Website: macys
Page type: cart
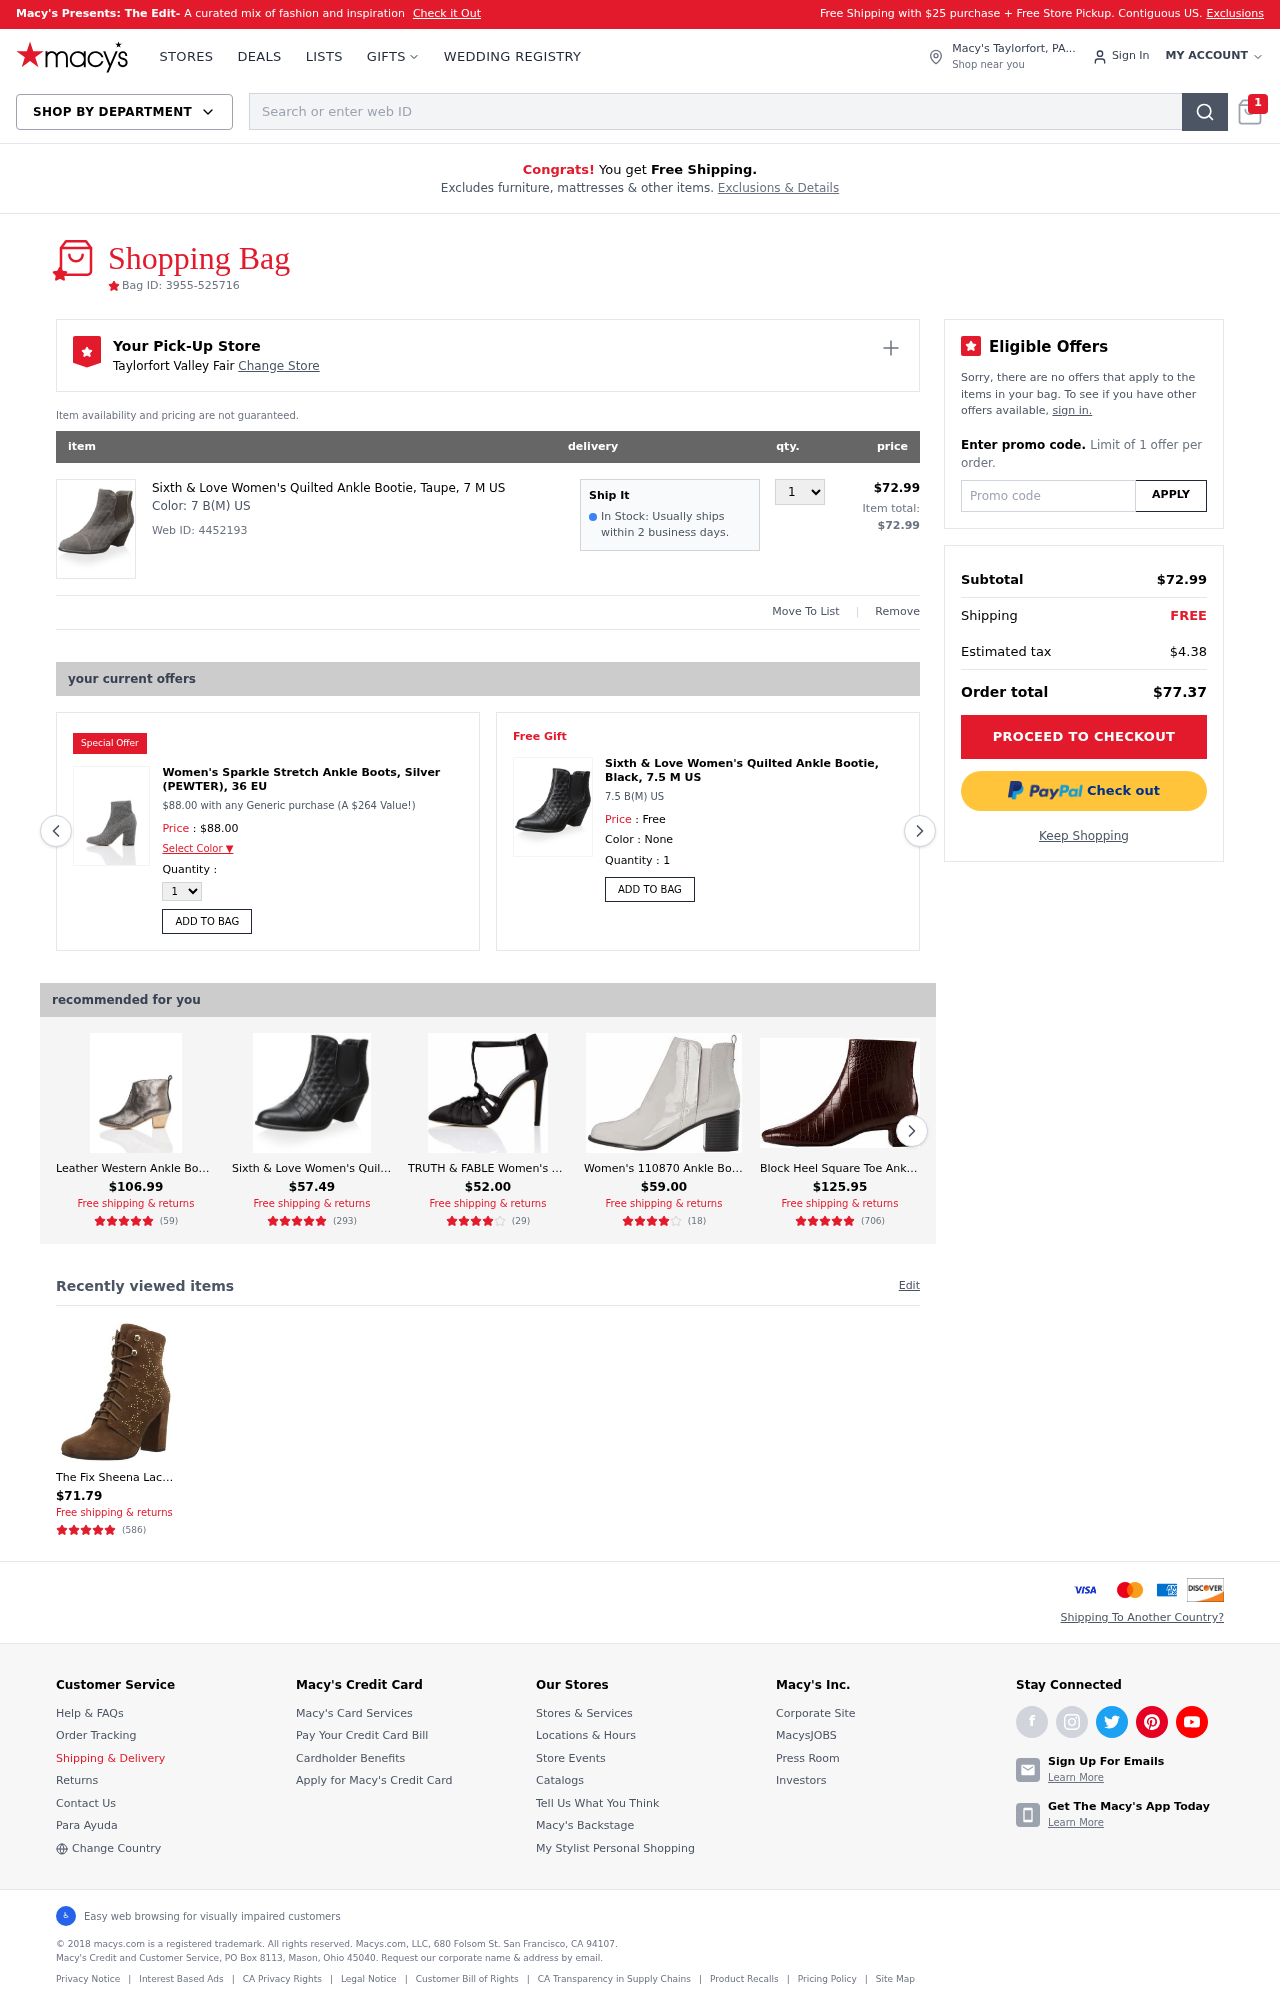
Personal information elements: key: PII_CITY
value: Taylorfort Valley Fair Change Store
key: PII_CITY_STATE
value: Taylorfort, PA
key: PII_PROMO_CODE
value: HOLIDAY31
Product elements: key: PRODUCT1_DESC
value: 7 B(M) US
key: PRODUCT1_NAME
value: Sixth & Love Women's Quilted Ankle Bootie, Taupe, 7 M US
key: PRODUCT1_PRICE
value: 72.99
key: PRODUCT1_QUANTITY
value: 1
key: PRODUCT2_NAME
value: Women's Sparkle Stretch Ankle Boots, Silver (PEWTER), 36 EU
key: PRODUCT2_PRICE
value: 88
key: PRODUCT3_DESC
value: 7.5 B(M) US
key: PRODUCT3_NAME
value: Sixth & Love Women's Quilted Ankle Bootie, Black, 7.5 M US
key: PRODUCT4_NAME
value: Leather Western Ankle Boot, Grey (Dusted Metallic), 7 UK
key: PRODUCT4_NUM_RATINGS
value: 59
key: PRODUCT4_PRICE
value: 106.99
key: PRODUCT4_RATING
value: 4.6
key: PRODUCT5_NAME
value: Sixth & Love Women's Quilted Ankle Bootie, Black, 10 M US
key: PRODUCT5_NUM_RATINGS
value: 293
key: PRODUCT5_PRICE
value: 57.49
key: PRODUCT5_RATING
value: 4.6
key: PRODUCT6_NAME
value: TRUTH & FABLE Women's 124014 Ankle Strap Sandals, Black, 6 us
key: PRODUCT6_NUM_RATINGS
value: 29
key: PRODUCT6_PRICE
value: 52
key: PRODUCT6_RATING
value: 4.4
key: PRODUCT7_NAME
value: Women's 110870 Ankle Boots, Grau Lt Grey, 8 US
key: PRODUCT7_NUM_RATINGS
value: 18
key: PRODUCT7_PRICE
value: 59
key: PRODUCT7_RATING
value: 4.3
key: PRODUCT8_NAME
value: Block Heel Square Toe Ankle Boots, Braun Brown Croco), 6 UK
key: PRODUCT8_NUM_RATINGS
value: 706
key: PRODUCT8_PRICE
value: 125.95
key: PRODUCT8_RATING
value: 4.9
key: PRODUCT9_NAME
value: The Fix Sheena Lace-up Bootie With Studded Star Embellishment Fashion Boot, Bourbon Suede, 7.5 M US
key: PRODUCT9_NUM_RATINGS
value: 586
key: PRODUCT9_PRICE
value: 71.79
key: PRODUCT9_RATING
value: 4.8
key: PRODUCT2_DESC
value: $88.00 with any Generic purchase (A $264 Value!)
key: PRODUCT1_WEB_ID
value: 4452193
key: PRODUCT1_TOTAL
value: $72.99
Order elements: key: ORDER_NUM_ITEMS
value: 1
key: ORDER_ID
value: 3955-525716
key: ORDER_SUBTOTAL
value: $72.99
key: ORDER_TAX
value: $4.38
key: ORDER_TOTAL
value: $77.37
Search elements: key: HEADER_SEARCH
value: Search or enter web ID